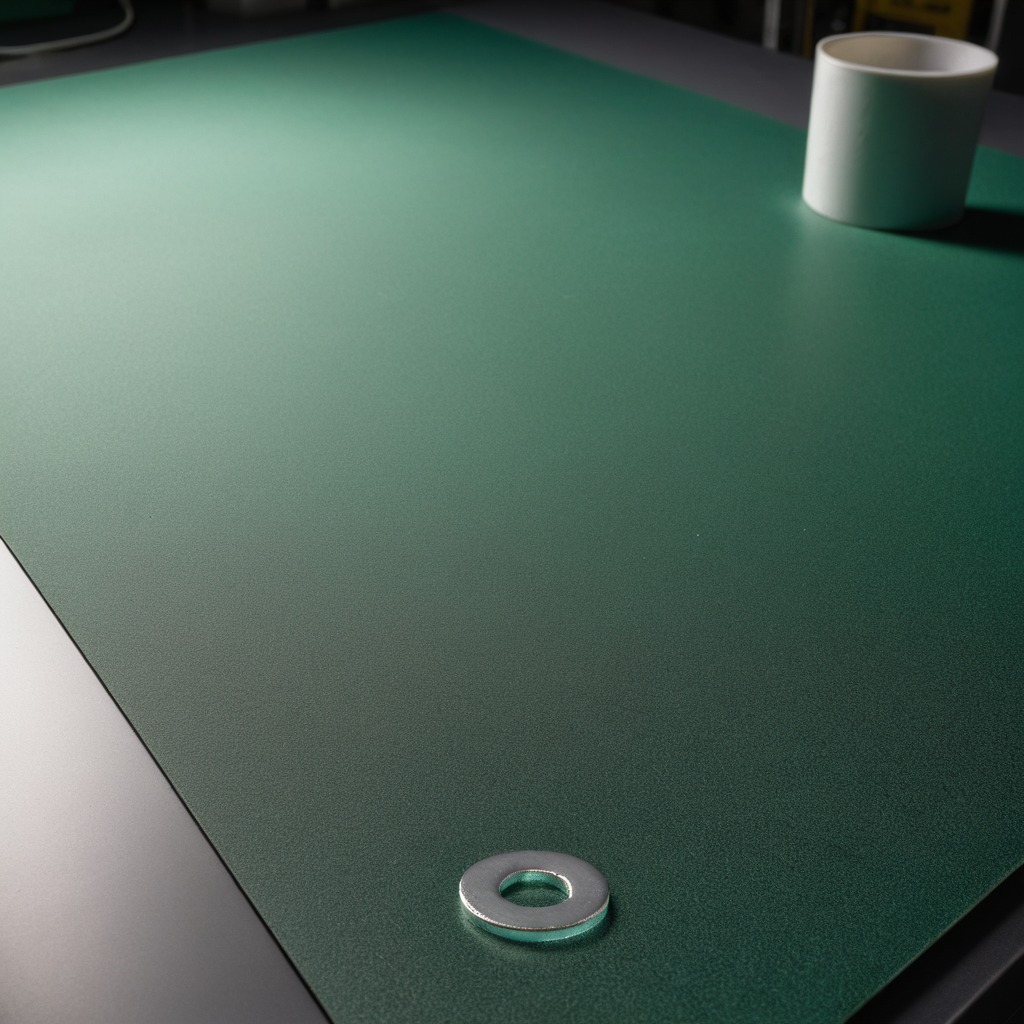
A flat metal washer lying on the tabletop.